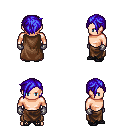
a pixel art fantasy rpg character, male body template, human, light skin, brown cape, robe skirt, blue pixie cut hairstyle, metal gloves, ghillies, four views (front, back, left, right), 2x2 character sprite sheet, small pixel art, hard edges, no anti-aliasing